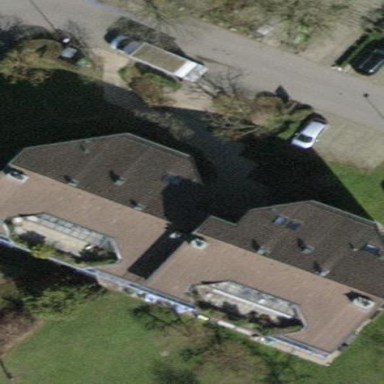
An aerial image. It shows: Pitched roof building.